Question: I am trying to download a 'mp3' file at a given link using 'NSURLConnection'. However, I usually get time-out errors. Entering the link into the browser shows the default player, however the music file is not loaded either:

However, if I create the following simple HTML file:
'''
<html>
<body>
<a href="link_to_the_mp3" target="_blank">Download</a>
</body>
</html>
'''
And then load the file into Safari, right click on the 'Download' link, then select 'Download to Computer' (or whathever it's called in English), Safari downloads the file.
Any ideas on how I can implement this in my own app?
---
I tried using
'''
NSData *data = [NSData dataWithContentsOfURL:url];
'''
and
'''
[NSURLConnection sendAsynchronousRequest:request queue:[NSOperationQueue mainQueue] completionHandler:^(NSURLResponse *r, NSData *data, NSError *e) { /.../ }];'
'''
without success.
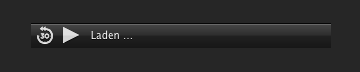
Answer: Seems like you're trying to hit a fly with a sledgehammer, using "'NSURLConnection'".
Try doing something a wee bit more high level such as
<URL>
(the added benefit here is that you can get useful errors back via the "'error:'" parameter you pass into the method.